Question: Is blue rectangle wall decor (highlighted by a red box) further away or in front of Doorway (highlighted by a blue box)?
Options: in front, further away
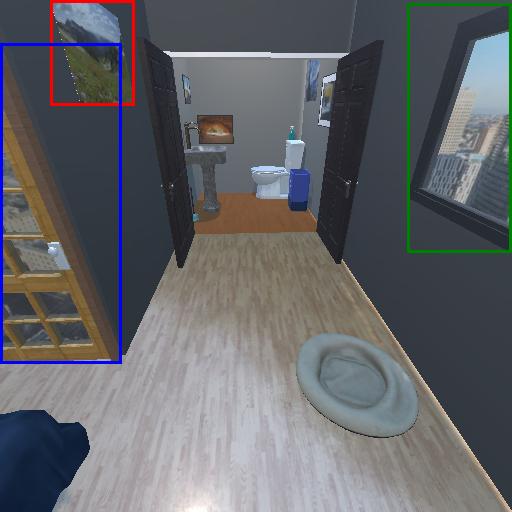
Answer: in front